辅助圆之定角高求解探究}

\vspace{0.3cm}
\noindent\textbf{(1) 如图①，已知线段$AB$，以$AB$为斜边，在图中画出一个直角三角形；}
\noindent\textbf{(2) 如图②，在$\triangle ABC$中，$\angle ACB = 60^\circ$，$CD$为$AB$边上的高，若$CD = 4$，试判断$AB$是否存在最小值，若存在，请求出$AB$最小值；若不存在，请说明理由；}
\noindent\textbf{(3) 如图③，某园林单位要设计把四边形花园划分为几个区域种植不同花草，在四边形$ABCD$中，$\angle A = 45^\circ$，$\angle B = \angle D = 90^\circ$，$CB = CD = 6\sqrt{2}$，点$E$、$F$分别为$AB$、$AD$上的点，若保持$CE \perp CF$，那么四边形$AECF$的面积是否存在最大值，若存在，请求出面积的最大值，若不存在，请说明理由．}
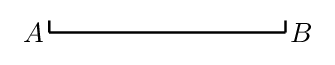
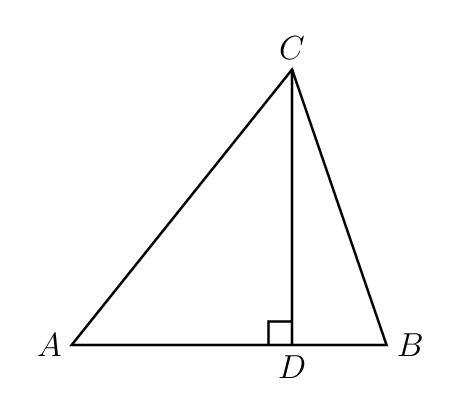
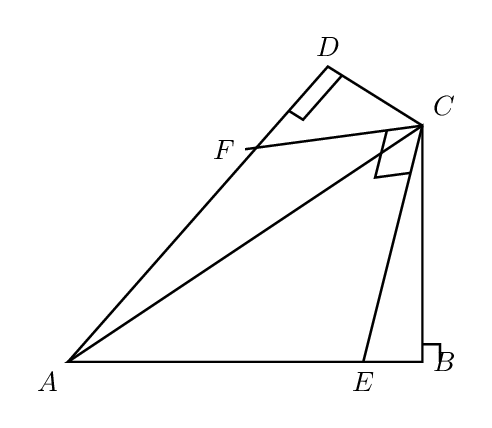
【解答】
\vspace{0.5cm}
\noindent\textbf{【答案】(1) 见解析}
\noindent\textbf{(2) 存在，$\dfrac{8\sqrt{3}}{3}$}
\noindent\textbf{(3) 存在，$144$}

\vspace{0.5cm}
\noindent\textbf{【分析】(1) 构造辅助圆，利用直径所对圆周角是直角解决问题即可．}
\noindent\textbf{(2) 如图 2 中，作$\triangle ABC$的外接圆$\odot O$，连接$OA$，$OB$，$OC$，作$OE \perp AB$于$E$．设$OA = OC = 2x$．求出$x$的最小值即可解决问题．}
\noindent\textbf{(3) 如图 3 中，连接$AC$，延长$BC$交$AD$的延长线于$G$，将$\triangle CDF$顺时针旋转得到$\triangle CBH$，作$\triangle CEH$的外接圆$\odot O$．由（2）可知，当$\triangle CEH$的外接圆的圆心$O$在线段$BC$上时，$\triangle ECH$的面积最小，此时四边形$AFCE$的面积最大．}

\vspace{0.5cm}
\noindent\textbf{【详解】(1) 解：如图①中，$\triangle ABC$即为所求．}

\vspace{0.3cm}
\noindent\textbf{(2) 存在，理由如下：}
\noindent\textbf{如图②中，作$\triangle ABC$的外接圆$\odot O$，连接$OA$，$OB$，$OC$，作$OE \perp AB$于$E$．设$OA = OC = 2x$．}

\noindent\textbf{$\because \angle AOB = 2\angle ACB = 120^\circ$，$OA = OB$，$OE \perp AB$，}
\noindent\textbf{$\therefore AE = EB$，$\angle AOE = \angle BOE = 60^\circ$，}
\noindent\textbf{$\therefore OE = \dfrac{1}{2}OA = x$，$AE = \sqrt{3}x$，}
\noindent\textbf{$\because OC + OE \geq CD$，}
\noindent\textbf{$\therefore 3x \geq 4$，}
\noindent\textbf{$\therefore x \geq \dfrac{4}{3}$，}
\noindent\textbf{$\because AB = 2\sqrt{3}x$，}
\noindent\textbf{$\therefore AB$的最小值为$\dfrac{8\sqrt{3}}{3}$．}

\vspace{0.3cm}
\noindent\textbf{(3) 存在，理由如下：}
\noindent\textbf{如图③中，连接$AC$，延长$BC$交$AD$的延长线于$G$，将$\triangle CDF$顺时针旋转得到$\triangle CBH$，作$\triangle CEH$的外接圆$\odot O$．}
\noindent\textbf{$\because \angle ADC = \angle ABC = 90^\circ$，$AC = AC$，$CD = CB$，}
\noindent\textbf{$\therefore \text{Rt}\triangle ACD \cong \text{Rt}\triangle ACB(\text{HL})$，}
\noindent\textbf{$\therefore S_{\triangle ACD} = S_{\triangle ACB}$，}
\noindent\textbf{$\because \angle DAB = 45^\circ$，}
\noindent\textbf{$\therefore \angle DCB = 135^\circ$，}
\noindent\textbf{$\therefore \angle DCG = 45^\circ$，}
\noindent\textbf{$\because \angle CDG = 90^\circ$，}
\noindent\textbf{$\therefore CD = DG = 6\sqrt{2}$，}
\noindent\textbf{$\therefore CG = \sqrt{2}CD = 12$，}
\noindent\textbf{$\therefore AB = GB = 12 + 6\sqrt{2}$，}
\noindent\textbf{由（2）可知，当$\triangle CEH$的外接圆的圆心$O$在线段$BC$上时，$\triangle ECH$的面积最小，此时四边形$AFCE$的面积最大．}
\noindent\textbf{设$OC = OE = r$，则$OB = EB = \dfrac{\sqrt{2}}{2}r$，}
\noindent\textbf{$\therefore r + \dfrac{\sqrt{2}}{2}r = 6\sqrt{2}$，}
\noindent\textbf{$\therefore r = 6\sqrt{2}(2 - \sqrt{2})$，}
\noindent\textbf{$\therefore EH = \sqrt{2}r = 12(2 - \sqrt{2})$，}
\noindent\textbf{$\therefore$四边形$AFCE$的面积的最大值$= 2 \times \dfrac{1}{2} \times (12 + 6\sqrt{2}) \times 6\sqrt{2} - \dfrac{1}{2} \times 12(2 - \sqrt{2}) \times 6\sqrt{2} = 144$．}
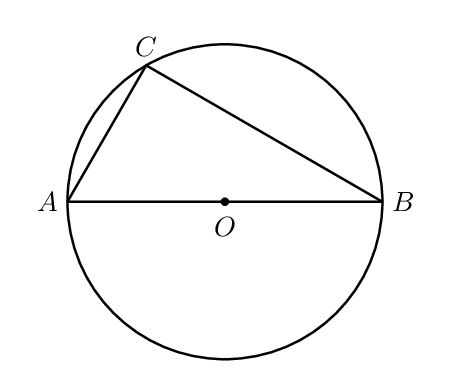
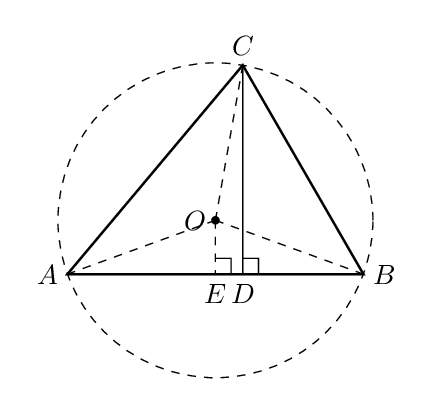